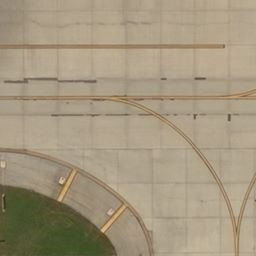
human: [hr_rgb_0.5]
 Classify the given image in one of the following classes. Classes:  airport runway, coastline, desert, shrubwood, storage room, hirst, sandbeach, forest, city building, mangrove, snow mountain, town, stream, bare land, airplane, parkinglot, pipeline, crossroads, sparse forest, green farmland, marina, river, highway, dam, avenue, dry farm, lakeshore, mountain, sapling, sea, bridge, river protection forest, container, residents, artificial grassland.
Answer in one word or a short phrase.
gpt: airport runway